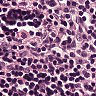
Metastatic tissue present: no